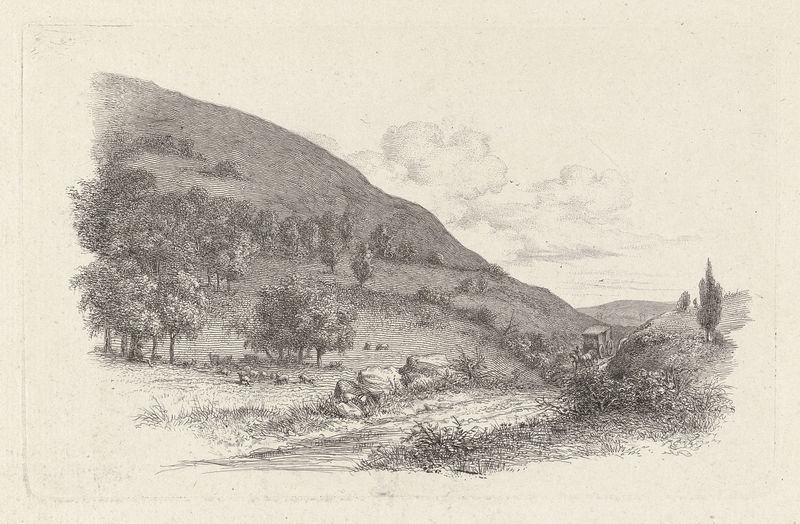
Titel: Rijtuig in een landschap
Künstler: Jacob Ernst Marcus
Standort: Amsterdam
Institution: Rijksmuseum
Schlagwörter: wolken, bäume, landschaft, berg, bleistiftzeichnung, fluss, kunstwerk